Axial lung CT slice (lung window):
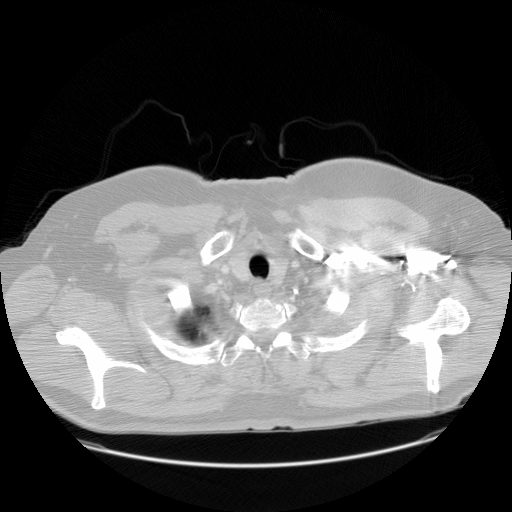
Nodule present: no